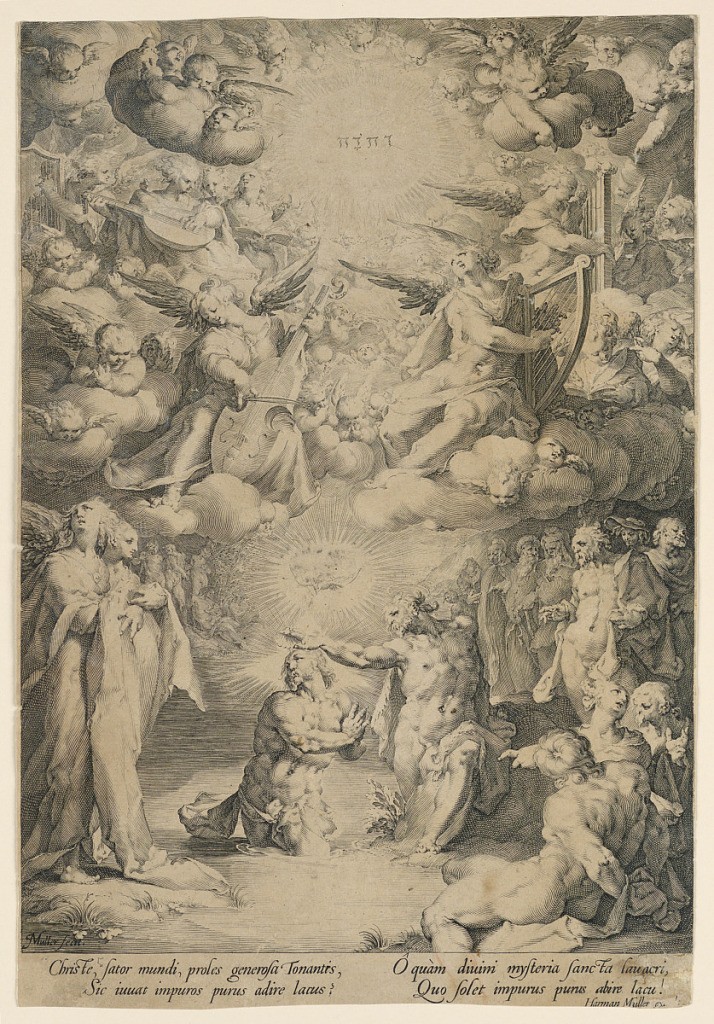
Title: St. John Baptizing Christ
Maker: Jan Harmensz Muller, Dutch, 1571 - 1628
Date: ca. 1600
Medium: Engraving on laid paper
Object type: Print
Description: In central foreground Saint John baptizing Christ who is surrounded by angels. Inscribed, lower left: "J. Muller fecit"; lower right: "Harman Muller exc."; lower margin: "Christe, sator mundi, proses generosa Tonatis, / Sig iuuat impuros purus adine lacus / .O quam diuini mysteria sancta lauacri, Quo solet impurus purus abire lacu". Cut within plate mark.